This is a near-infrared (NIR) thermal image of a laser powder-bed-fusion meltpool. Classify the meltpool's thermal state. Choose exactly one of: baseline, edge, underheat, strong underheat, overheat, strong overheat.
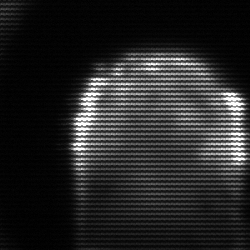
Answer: baseline